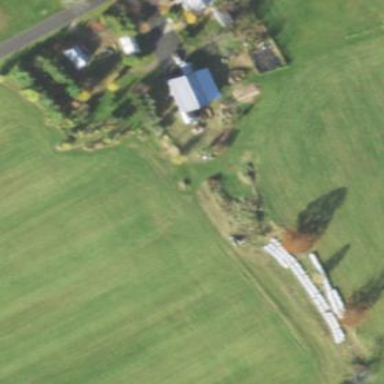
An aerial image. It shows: Farmyard area.